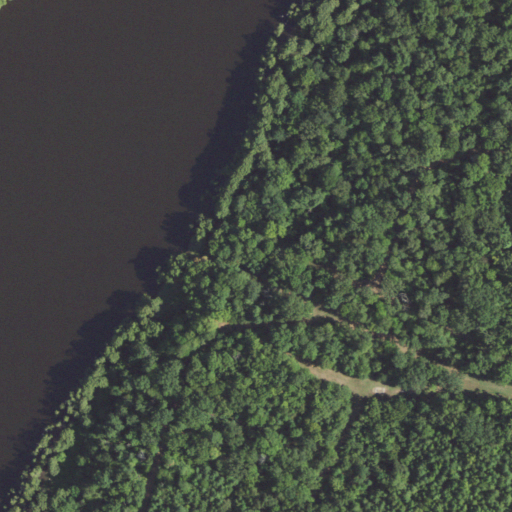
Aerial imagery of cape in Louisiana named Adam Point containing open water, woody wetlands, mixed forest, evergreen forest, deciduous forest, herbaceous wetlands, and grassland